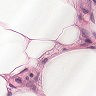
Metastatic tissue present: no